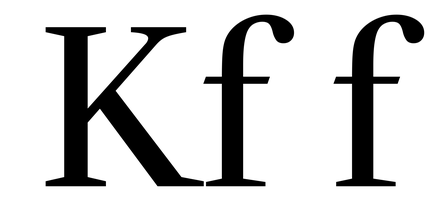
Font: LibreCaslonText_Regular